Question: Is there a way to enlarge the axis-scale label in matplotlib (circled in red in the enlarged plot below)?

I've used 'ax.tick_params()' to successfully edit the tick labels, but I haven't been able to find anything about this specific piece of the plot.
Worse comes to worst, I could go with a manual 'text()' insertion, but I'd like something more direct if possible.
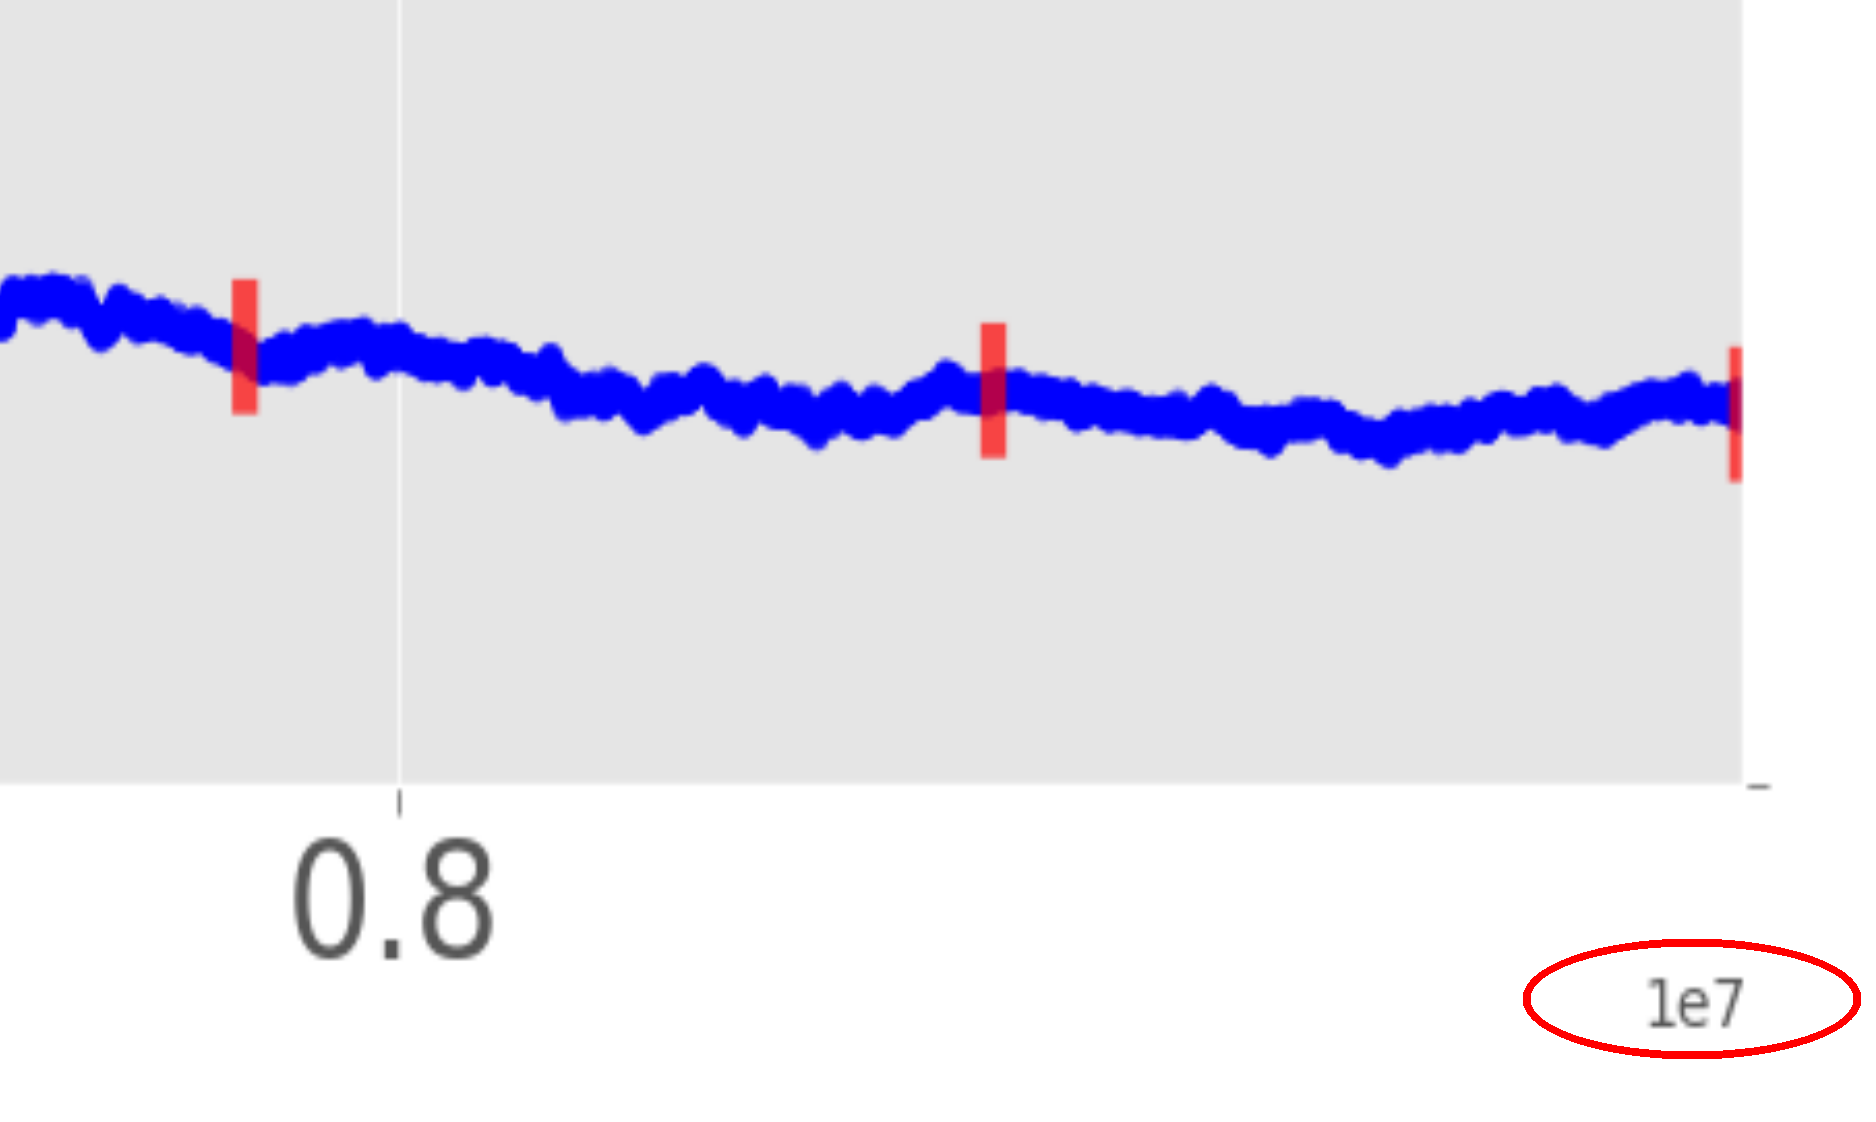
Answer: Add a line like this
'ax.xaxis.get_children()[1].set_size(15)'
To change your major tick scale label (I guess we can call it so) to 15 points, if you plot the plot on 'ax'.
If you plot using the 'pyplot' API, add a line of 'ax=plt.gca()' as well.